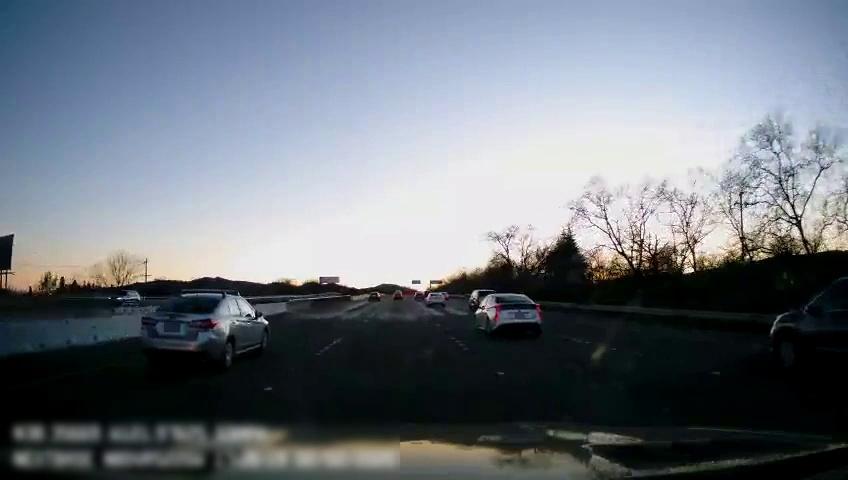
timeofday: Day
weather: Cloudy
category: Drivable Space
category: Vehicles | SUV
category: Vehicles | Car
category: Vehicles | Car
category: Vehicles | Van
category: Vehicles | Car
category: Vehicles | Car
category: Vehicles | Car
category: Vehicles | SUV
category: Vehicles | Car
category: Lanes | Current Lane
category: Lanes | Current Lane
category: Lanes | Alternate Lane
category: Traffic | Signs